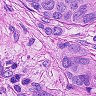
Metastatic tissue present: yes